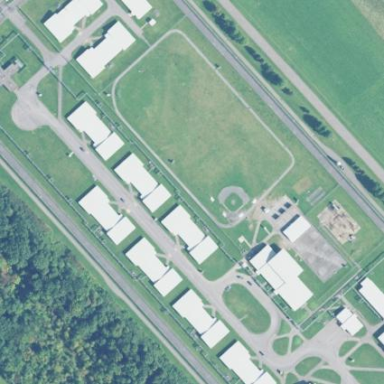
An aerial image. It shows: Prison facility surrounded by fence.